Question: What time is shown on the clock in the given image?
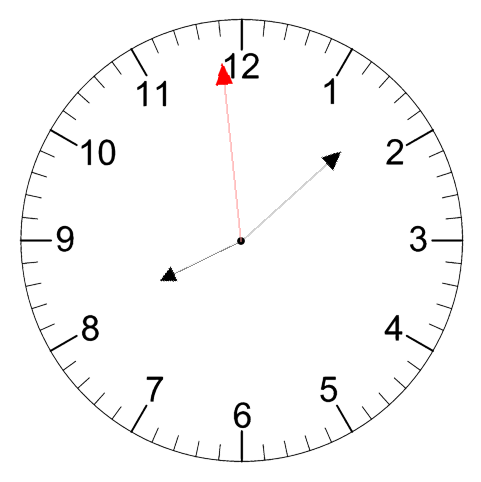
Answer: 08:07:59